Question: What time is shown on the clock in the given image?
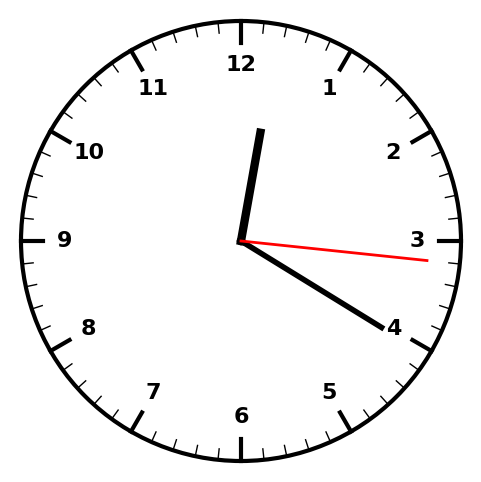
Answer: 12:20:16